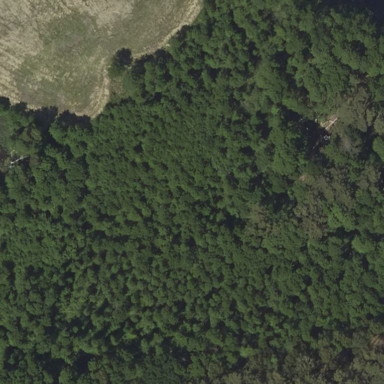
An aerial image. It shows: Forest area.